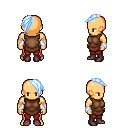
a pixel art fantasy rpg character, male body template, human, tanned skin, brown tunic, red pants, white cyan long mohawk hairstyle, white cloth bracers, maroon shoes, four views (front, back, left, right), 2x2 character sprite sheet, small pixel art, hard edges, no anti-aliasing